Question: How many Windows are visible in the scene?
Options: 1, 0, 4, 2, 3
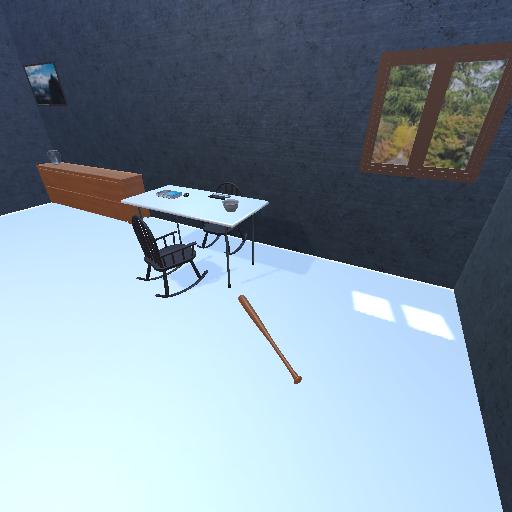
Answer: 1